Question: The company in which I work doesn't have use git tracking. It used Dropbox to synchronise files and folders. It wants to migrate a big project into Github (+600 MB). I don't know if it's possible or how long should we wait for the migration. I know that we should put some directories and files in .gitignore but which ones to put?
How can i determine files and directories to put in .gitignore?
My connection:

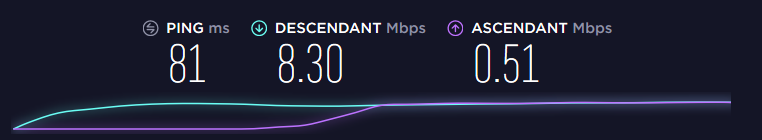
Answer: You usually ignore all kinds of auto-generated files, like those generated during a softwares build process (e.g. VisualStudios '/bin' and '/obj' folders), and also files containing local settings (i.e. settings that are specific to the developers machine). The repository should contain all files that are necessary to build the project, so that a new contributor can just clone the repository, build and start the software.
The amount of files to ignore does not correlate in any way with project size. There are plenty of exemplary '.gitignore' files for different programming languages and environments.
> I don't know if it's possible or how long should we wait for the migration.
Why should it not be possible? And why wait?